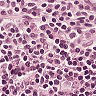
Metastatic tissue present: no